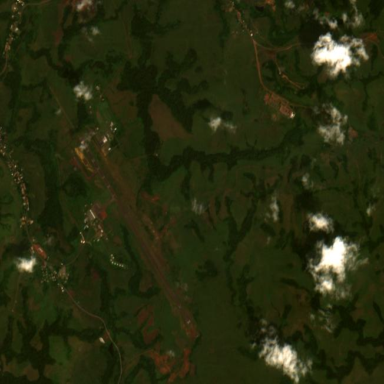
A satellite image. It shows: International aerodrome.